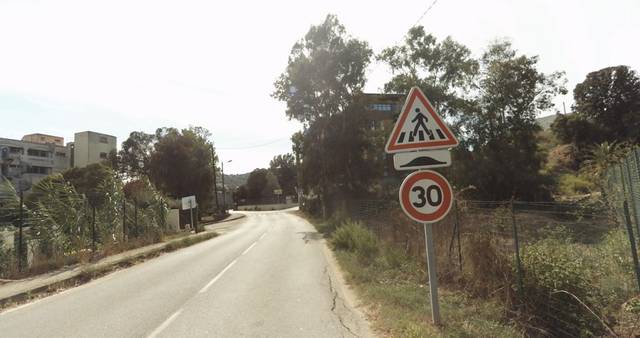
Region: France
Coordinates: 41.939, 8.738